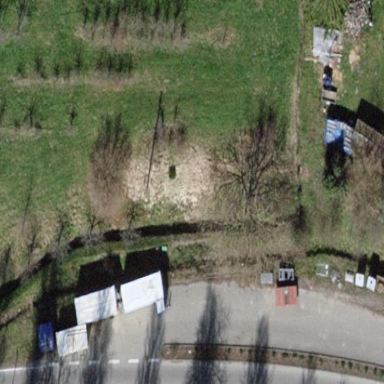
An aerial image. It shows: Rest area along the road.